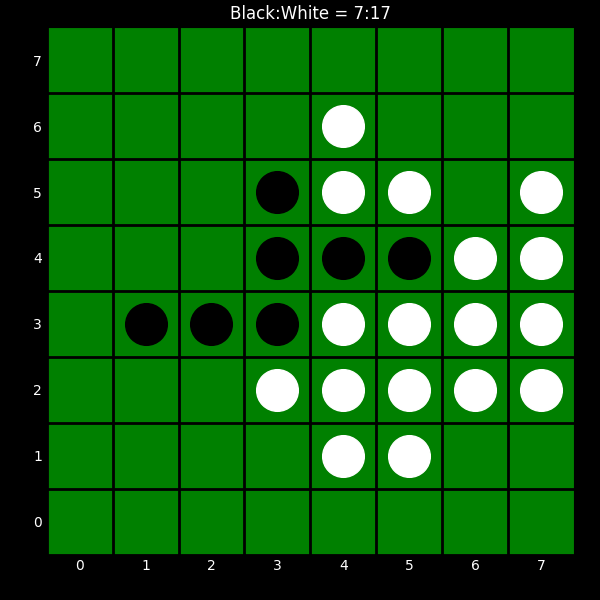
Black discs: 7
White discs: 17